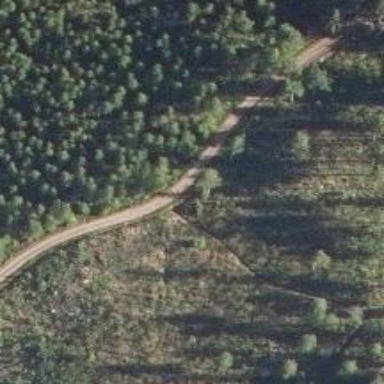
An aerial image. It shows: Unclassified road.